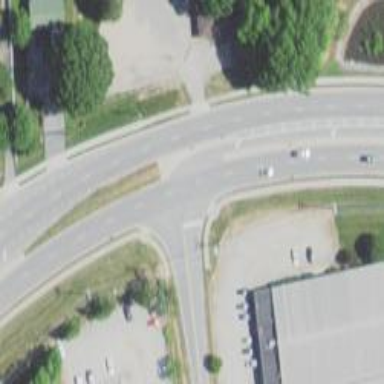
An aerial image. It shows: Asphalt road with primary link designation.